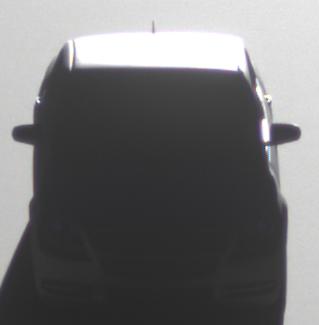
Make: Chevrolet
Model: Malibu 2.4
Detailed model: Malibu
Model produced from: 2012/07
Model produced until: 2014/08
Doors: 4
Color: white
Road condition: dry road
Daytime: sunrise or sunset
Contrast: high contrast